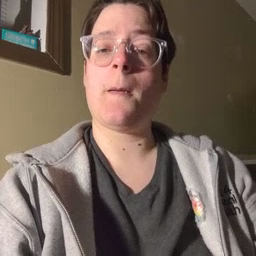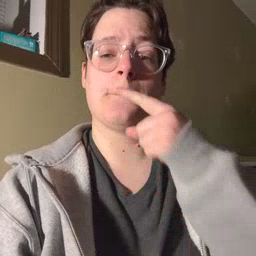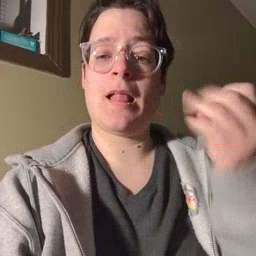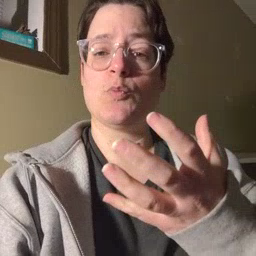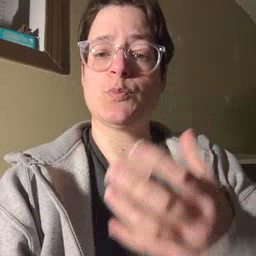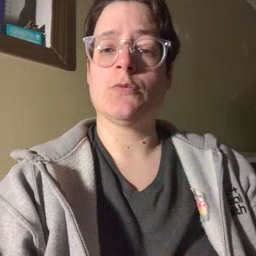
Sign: balloon